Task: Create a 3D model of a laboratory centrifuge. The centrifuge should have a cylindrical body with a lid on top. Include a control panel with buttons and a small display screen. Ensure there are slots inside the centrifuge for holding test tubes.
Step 37:
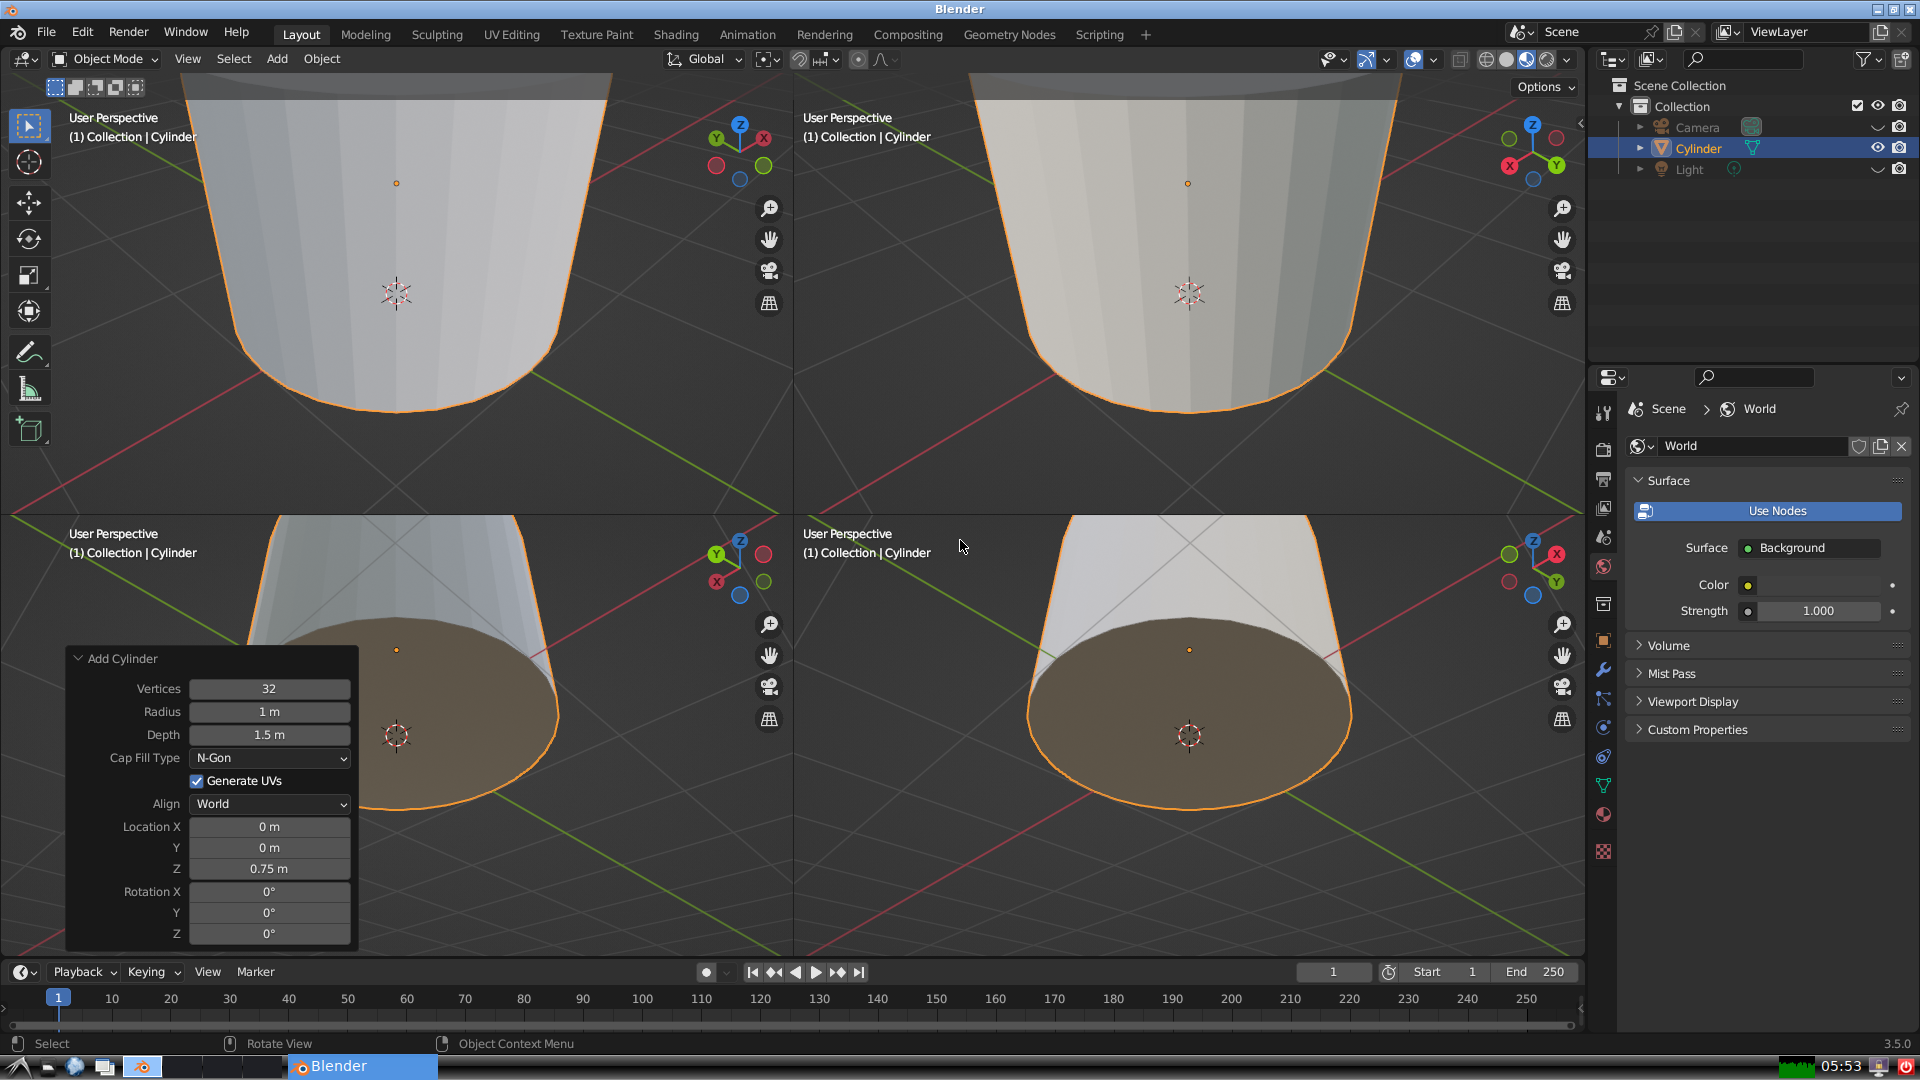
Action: {"key_press": ['Ctrl, Home']}